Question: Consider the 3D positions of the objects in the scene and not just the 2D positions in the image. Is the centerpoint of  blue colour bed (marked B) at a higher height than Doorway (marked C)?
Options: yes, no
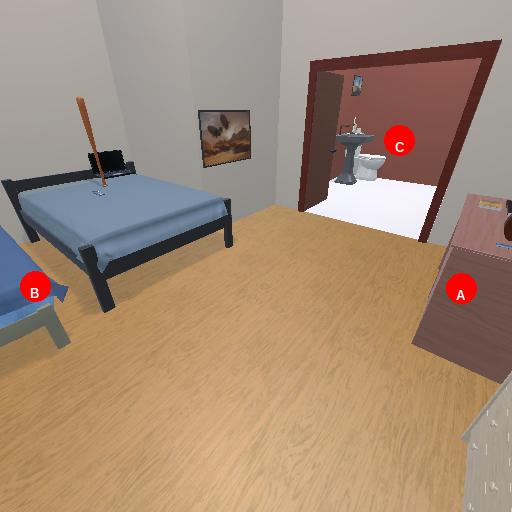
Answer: yes